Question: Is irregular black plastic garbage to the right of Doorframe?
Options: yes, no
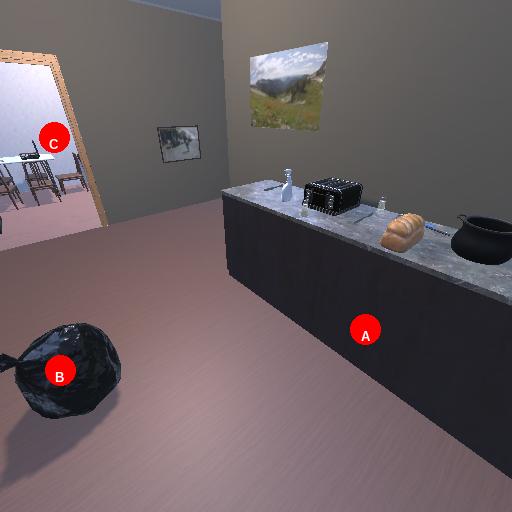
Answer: yes